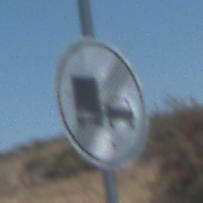
Verkehrszeichen: EndeUeberholverbotKraftfahrzeuge
Umgebung: Outdoor, Nature
Tageszeit: Midday
Wetter: Clear
Licht: Natural
Jahreszeit: NotSpecified
Kontrast: HighContrast